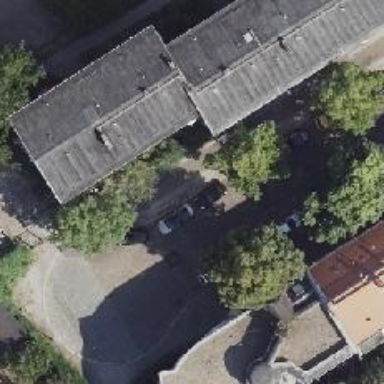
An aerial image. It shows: Bicycle parking located on the sidewalk.